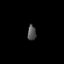
Tissue: prostate
Cell type: Myeloid cells
Senescence score: 0.7188
Nuclear area (px): 128
Mean DAPI intensity: 80.633